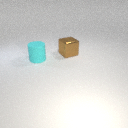
large cyan rubber cylinder in front of large brown metal cube